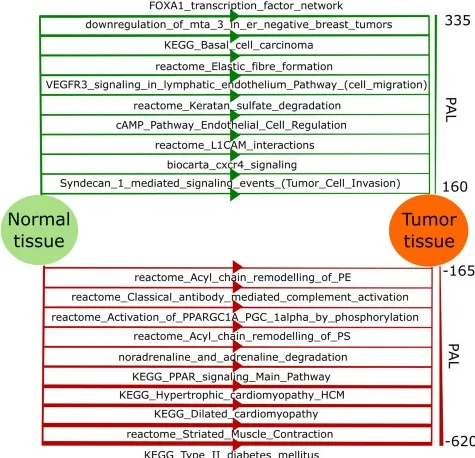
(A) Top-10 up-regulated (green color, top) and top-10 down-regulated (red color, bottom) molecular pathways in the patient's tumor.
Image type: chart (chart)